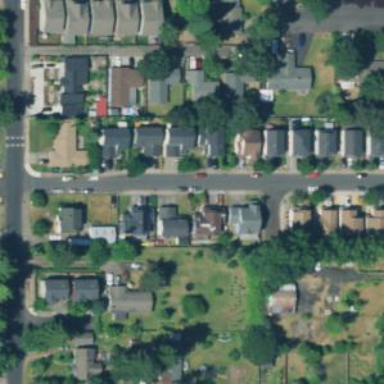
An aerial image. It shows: Single-family residential area.